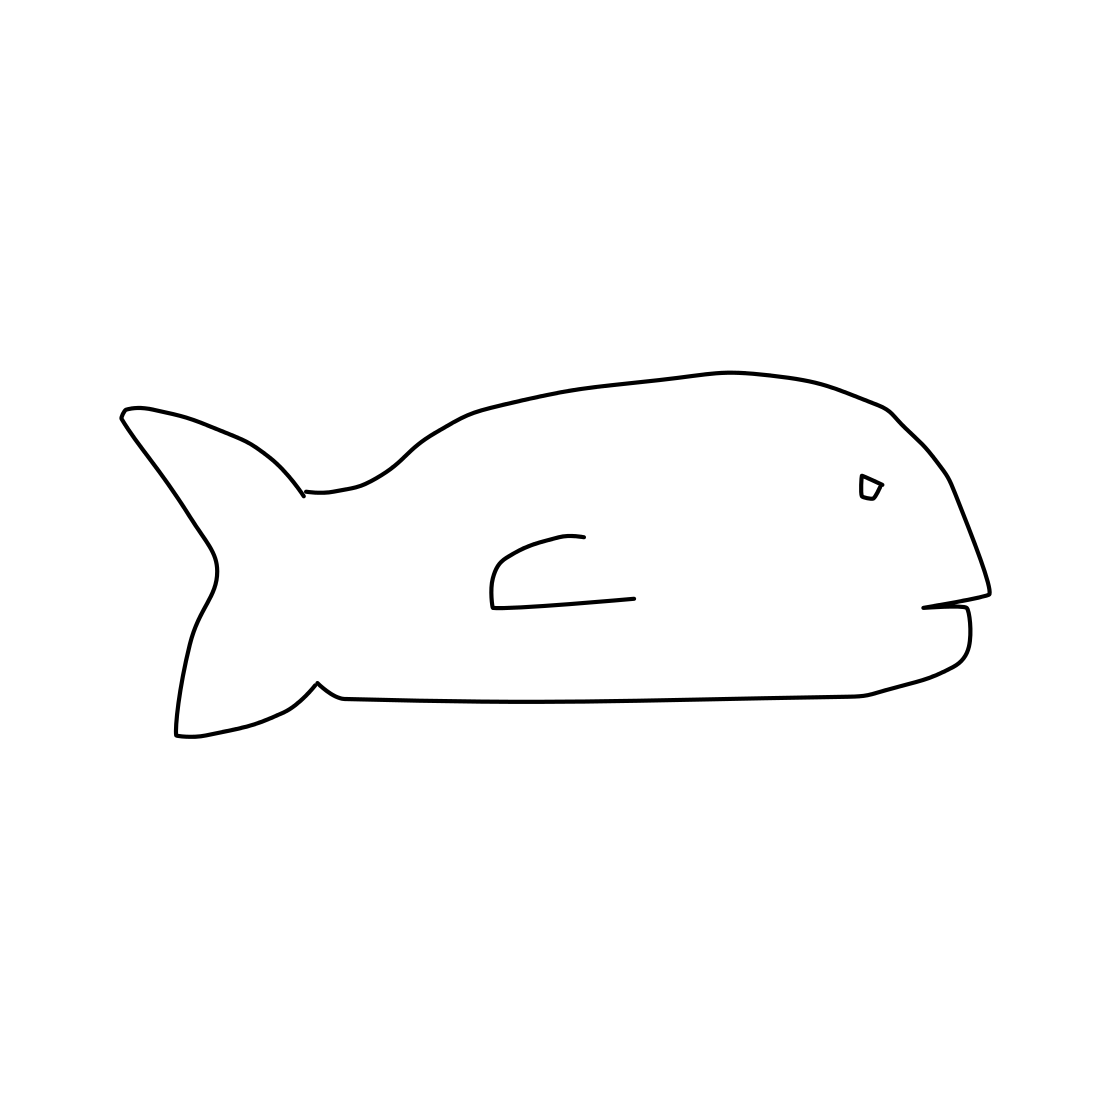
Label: fish